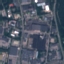
Land use / land cover class: Industrial